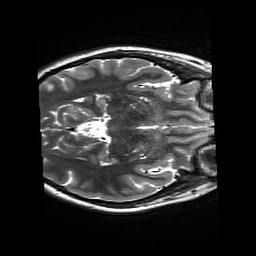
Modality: T2w
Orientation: axial
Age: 19
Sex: female
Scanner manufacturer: siemens
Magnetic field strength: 3 T
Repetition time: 13.52 s
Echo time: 0.088 s